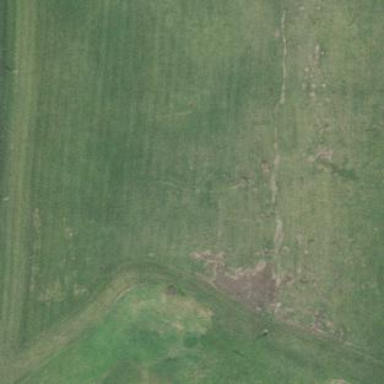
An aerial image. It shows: Grassy area designated as golf driving range pitch.